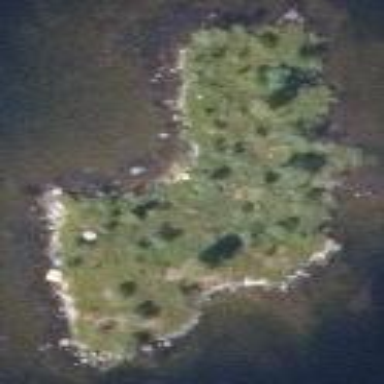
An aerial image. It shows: Islet.